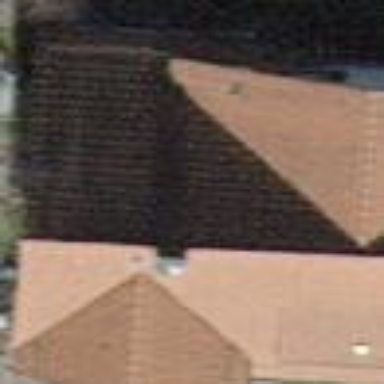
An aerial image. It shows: Building with tiled roof.